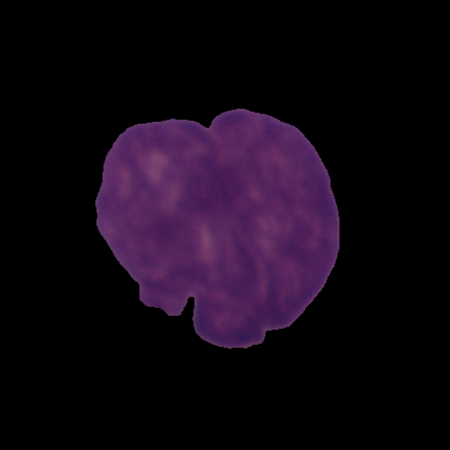
Label: cancer